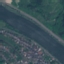
Land use / land cover class: River